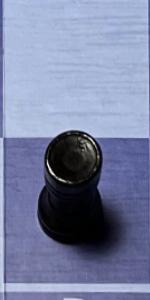
Label: Rook_Black